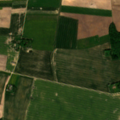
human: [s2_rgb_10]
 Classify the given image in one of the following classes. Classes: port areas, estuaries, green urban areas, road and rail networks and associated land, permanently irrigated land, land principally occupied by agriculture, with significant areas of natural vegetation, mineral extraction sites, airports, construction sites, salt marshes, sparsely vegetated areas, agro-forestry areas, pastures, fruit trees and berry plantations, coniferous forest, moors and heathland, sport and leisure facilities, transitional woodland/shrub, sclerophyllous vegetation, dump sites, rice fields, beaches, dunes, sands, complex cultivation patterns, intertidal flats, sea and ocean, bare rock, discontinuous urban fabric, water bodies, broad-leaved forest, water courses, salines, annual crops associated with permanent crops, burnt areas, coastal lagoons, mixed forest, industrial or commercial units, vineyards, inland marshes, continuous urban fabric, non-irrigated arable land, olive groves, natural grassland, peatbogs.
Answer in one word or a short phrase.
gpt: non-irrigated arable land, pastures, complex cultivation patterns